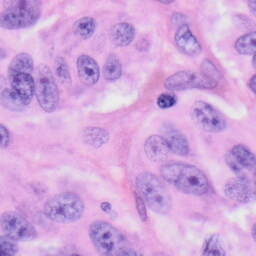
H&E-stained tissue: Skin